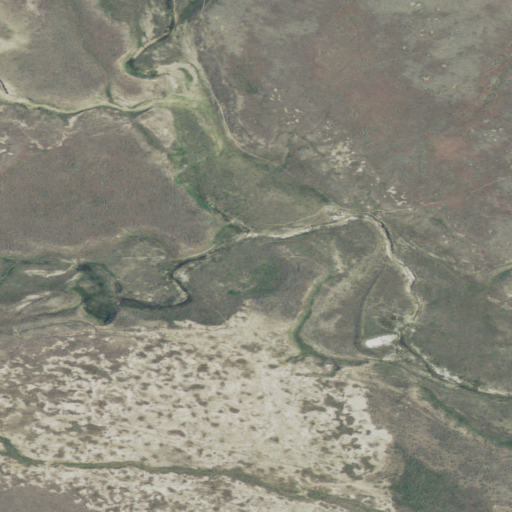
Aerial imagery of valley in Montana named Goose Bill Coulee containing grassland and herbaceous wetlands